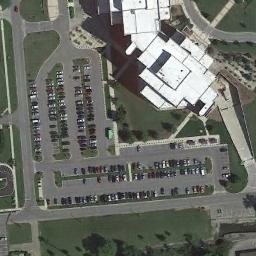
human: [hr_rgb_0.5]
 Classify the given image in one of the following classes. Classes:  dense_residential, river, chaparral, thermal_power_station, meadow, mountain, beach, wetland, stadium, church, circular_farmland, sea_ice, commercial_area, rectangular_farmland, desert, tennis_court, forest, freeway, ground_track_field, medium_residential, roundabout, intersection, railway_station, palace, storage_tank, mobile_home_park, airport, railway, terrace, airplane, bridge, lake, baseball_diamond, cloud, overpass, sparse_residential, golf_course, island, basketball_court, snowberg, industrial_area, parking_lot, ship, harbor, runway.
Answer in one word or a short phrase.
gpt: parking_lot